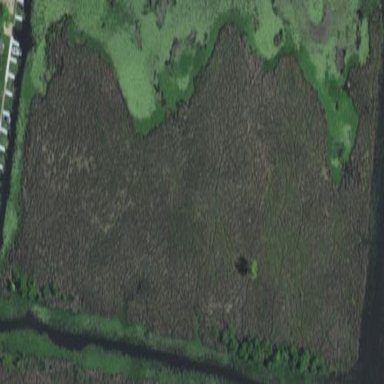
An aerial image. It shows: Islet in wetland area.